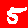
Digit: 5